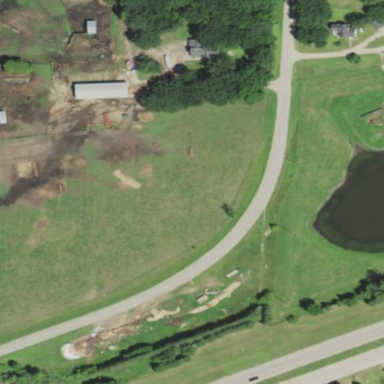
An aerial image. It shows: Farmyard area.